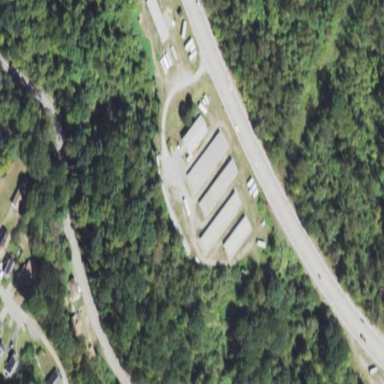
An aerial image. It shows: Storage facility.